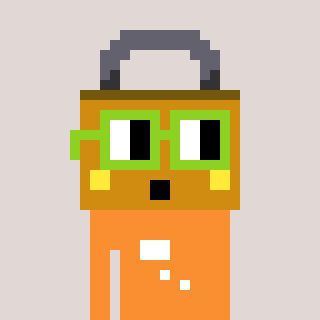
a pixel art character with square light green glasses, a lock-shaped head and a orange-colored body on a warm background